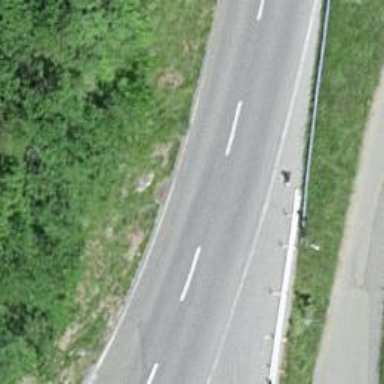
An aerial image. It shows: Bus stop along the road.